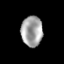
Tissue: prostate
Cell type: T cells
Senescence score: 0.3124
Nuclear area (px): 635
Mean DAPI intensity: 163.576